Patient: sex M, age 66
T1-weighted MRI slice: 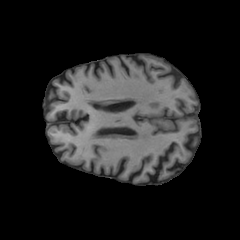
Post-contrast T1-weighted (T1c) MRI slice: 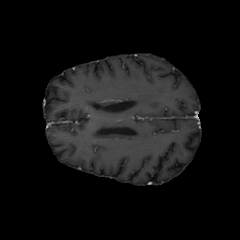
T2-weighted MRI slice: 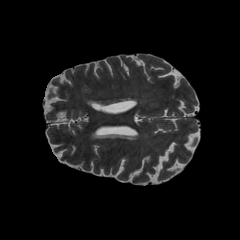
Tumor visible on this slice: no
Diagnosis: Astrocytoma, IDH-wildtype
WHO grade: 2